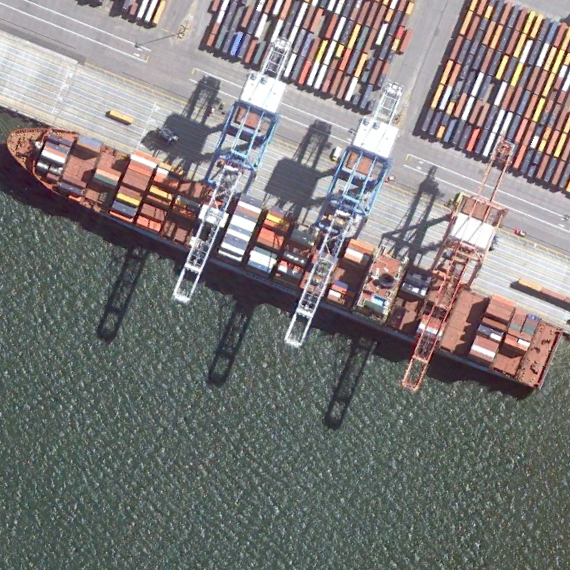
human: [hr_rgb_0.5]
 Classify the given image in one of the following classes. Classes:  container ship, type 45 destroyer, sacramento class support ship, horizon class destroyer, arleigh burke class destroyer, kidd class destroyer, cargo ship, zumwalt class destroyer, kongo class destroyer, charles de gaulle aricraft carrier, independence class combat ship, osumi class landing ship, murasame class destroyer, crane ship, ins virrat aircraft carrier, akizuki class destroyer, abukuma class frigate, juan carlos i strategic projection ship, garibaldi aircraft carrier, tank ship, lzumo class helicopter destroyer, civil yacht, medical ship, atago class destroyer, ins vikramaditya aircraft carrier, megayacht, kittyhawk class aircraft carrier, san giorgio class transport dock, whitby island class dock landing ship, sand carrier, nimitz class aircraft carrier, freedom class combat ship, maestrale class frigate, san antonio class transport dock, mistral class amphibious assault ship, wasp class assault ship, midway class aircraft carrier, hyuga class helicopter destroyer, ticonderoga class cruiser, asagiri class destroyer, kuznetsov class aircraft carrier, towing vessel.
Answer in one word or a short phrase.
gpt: Container ship